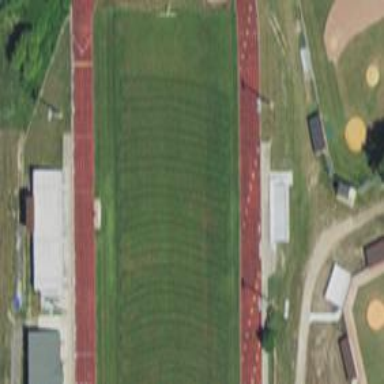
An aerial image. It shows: Pitch for American football.